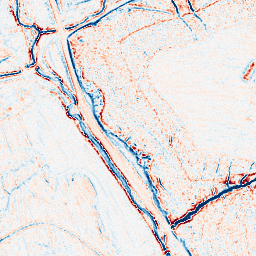
Category: multiscale
Decomposition family: dog_multiscale
Decomposition parameters: sigma_ratio: 1.4
n_scales: 3
base_sigma: 0.5
Upsampling method: bicubic_3x
Upsampling parameters: scale: 3
Upsampling scale: 3